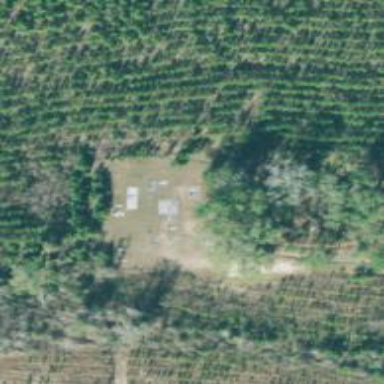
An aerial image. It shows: Cemetery.